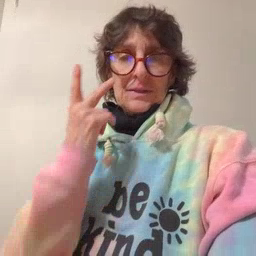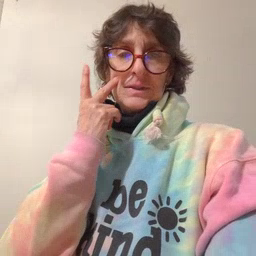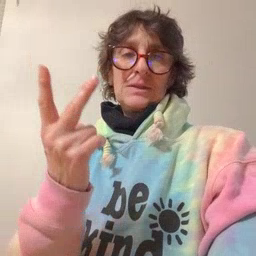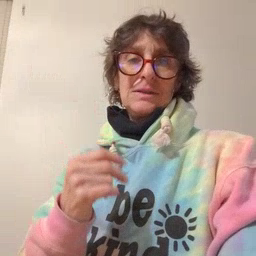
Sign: see